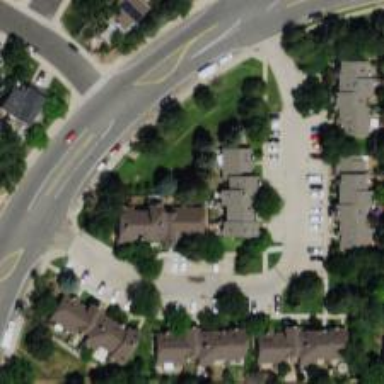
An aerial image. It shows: Condominium in residential area.